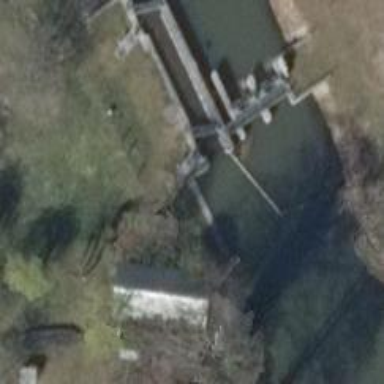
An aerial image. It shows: Lock gate on waterway.